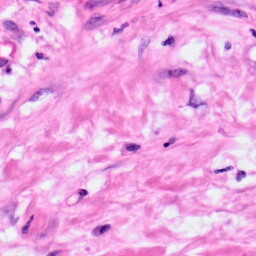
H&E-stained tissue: Pancreatic